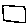
Label: square